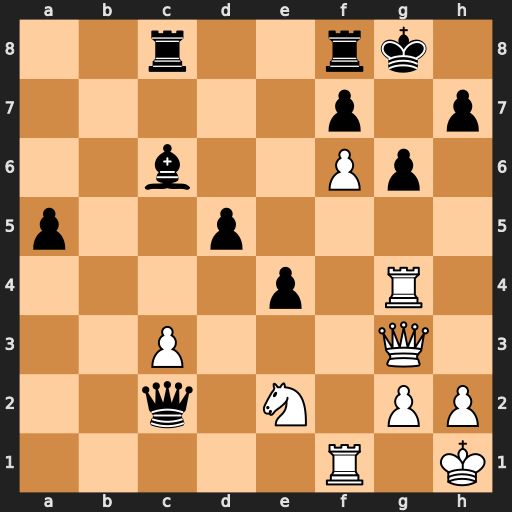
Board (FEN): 2r2rk1/5p1p/2b2Pp1/p2p4/4p1R1/2P3Q1/2q1N1PP/5R1K
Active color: w
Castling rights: -
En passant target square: -
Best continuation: Qe3 Qxe2 Qxe2